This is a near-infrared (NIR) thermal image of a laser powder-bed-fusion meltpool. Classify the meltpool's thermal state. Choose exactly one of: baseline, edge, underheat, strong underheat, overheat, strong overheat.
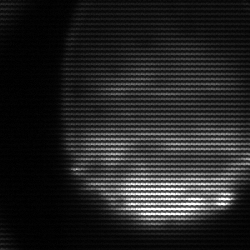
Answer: edge